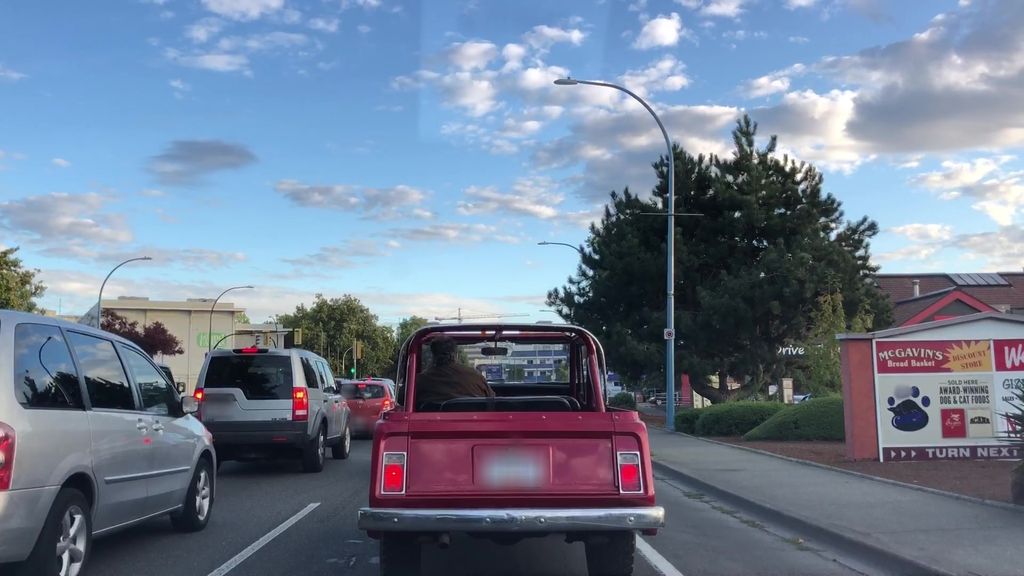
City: victoria